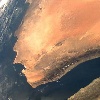
Label: land